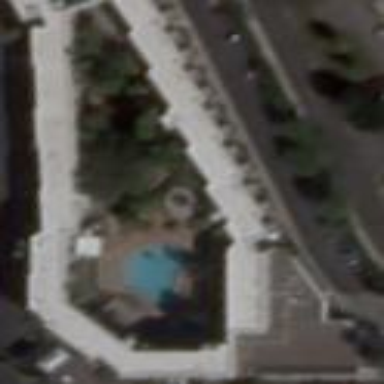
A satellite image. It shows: Hotel building.